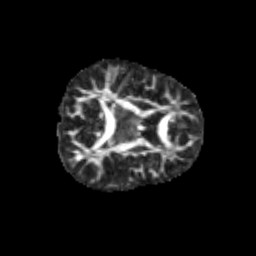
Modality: FA
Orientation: axial
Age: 9
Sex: female
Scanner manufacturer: siemens
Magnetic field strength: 3 T
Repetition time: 3.8 s
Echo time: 0.07 s